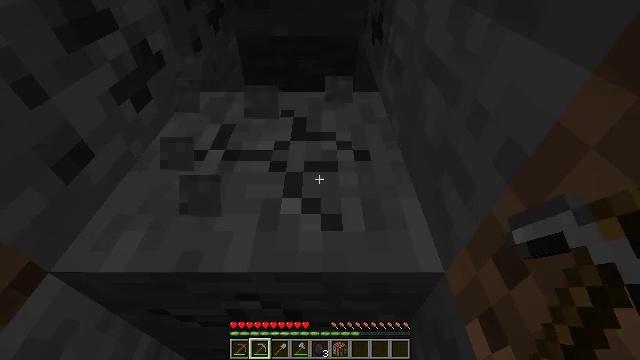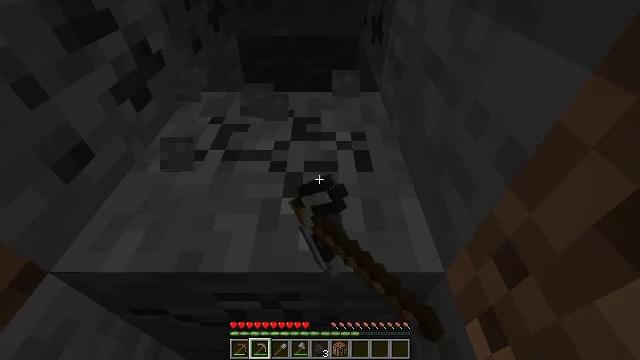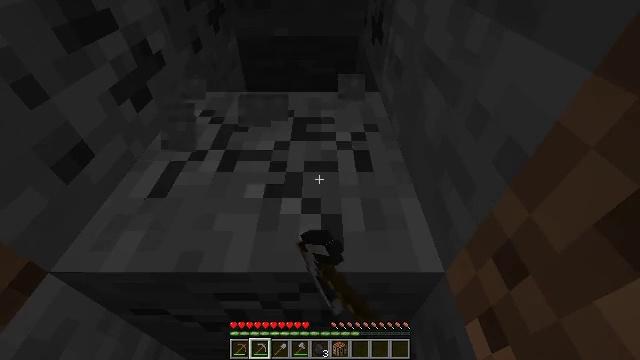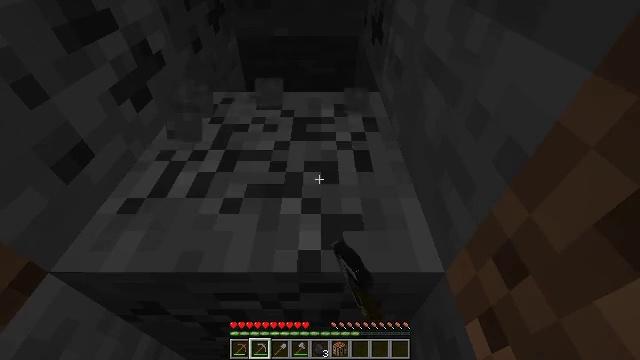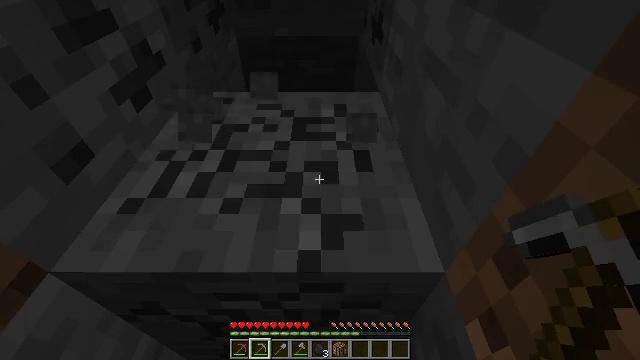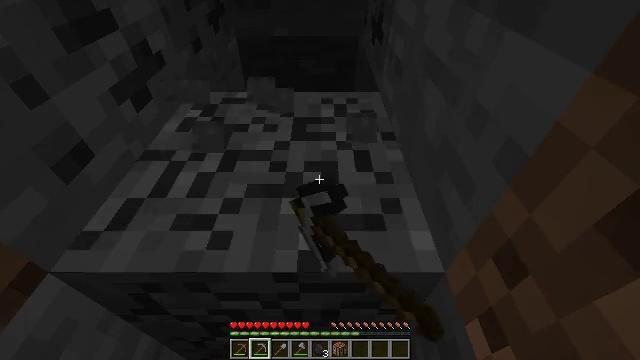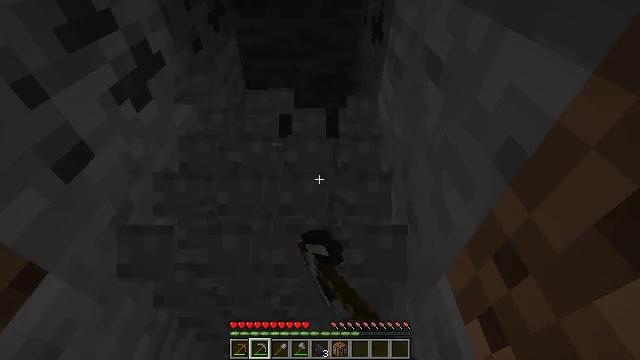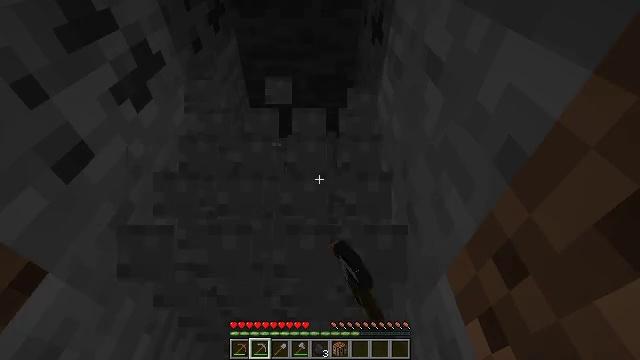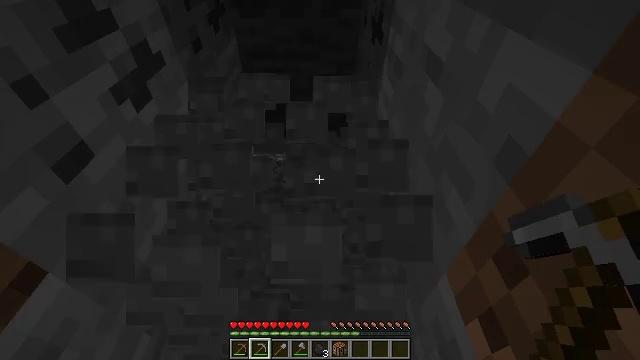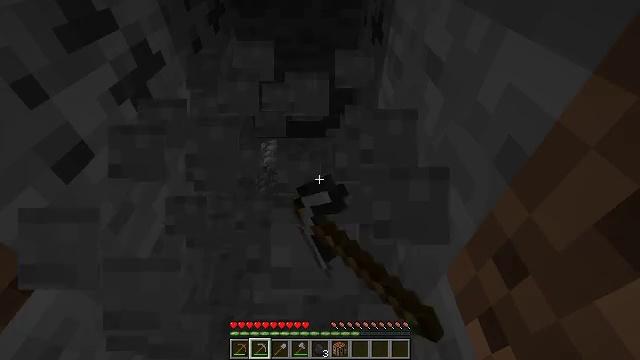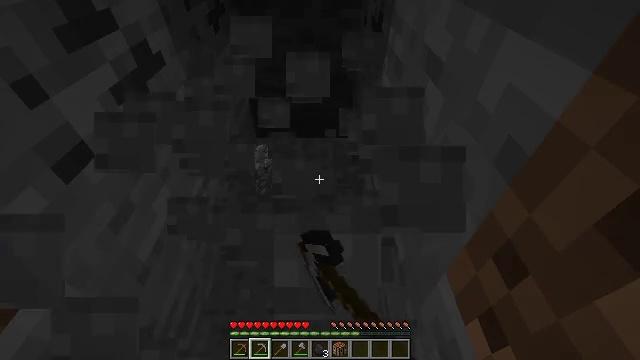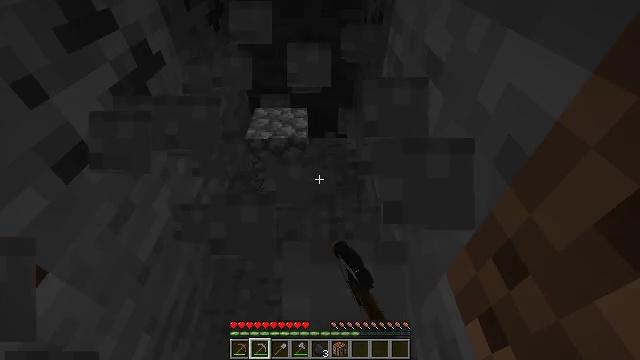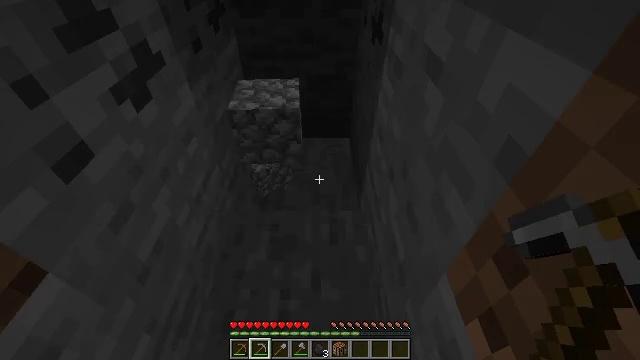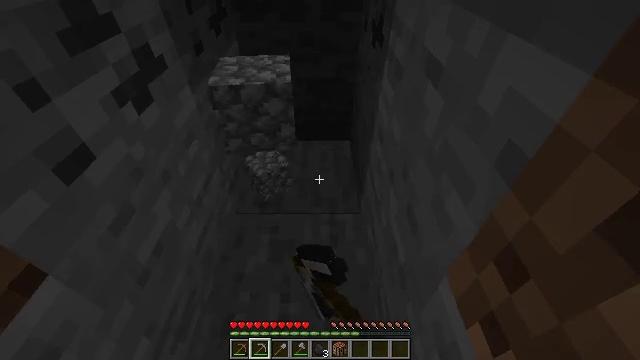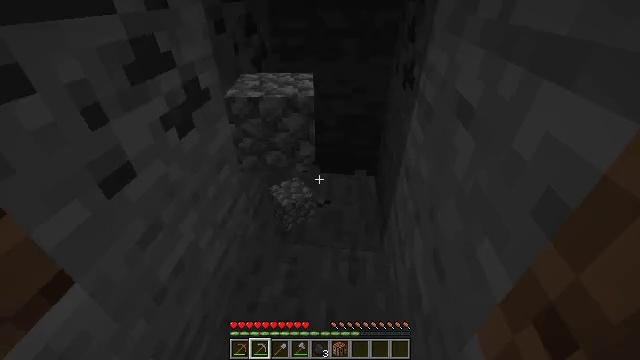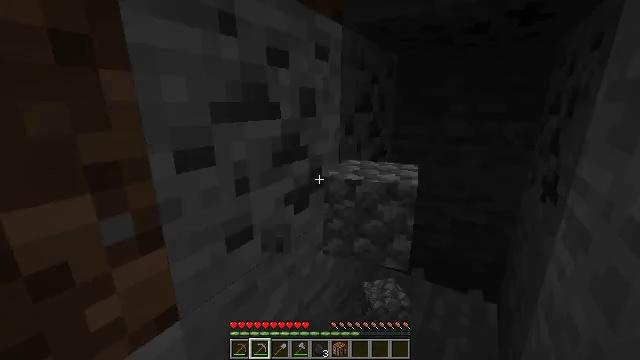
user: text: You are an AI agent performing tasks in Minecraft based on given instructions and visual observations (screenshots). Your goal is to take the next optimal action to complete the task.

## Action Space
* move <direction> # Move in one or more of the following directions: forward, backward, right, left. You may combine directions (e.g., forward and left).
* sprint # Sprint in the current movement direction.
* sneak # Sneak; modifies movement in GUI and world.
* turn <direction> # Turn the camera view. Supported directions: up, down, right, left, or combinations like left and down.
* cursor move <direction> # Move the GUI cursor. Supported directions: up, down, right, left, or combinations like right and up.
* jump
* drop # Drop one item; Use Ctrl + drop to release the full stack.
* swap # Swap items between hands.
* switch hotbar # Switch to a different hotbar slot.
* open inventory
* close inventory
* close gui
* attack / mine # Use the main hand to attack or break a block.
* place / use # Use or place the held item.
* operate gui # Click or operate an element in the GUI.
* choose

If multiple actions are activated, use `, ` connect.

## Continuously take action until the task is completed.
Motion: motion action
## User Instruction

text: Gather stone by using a pickaxe.
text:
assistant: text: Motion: attack / mine
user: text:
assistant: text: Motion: attack / mine
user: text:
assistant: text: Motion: attack / mine
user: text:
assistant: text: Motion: attack / mine
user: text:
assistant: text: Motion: attack / mine
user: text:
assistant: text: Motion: attack / mine
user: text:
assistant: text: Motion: attack / mine
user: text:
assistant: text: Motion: attack / mine
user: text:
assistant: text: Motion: attack / mine
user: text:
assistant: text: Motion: attack / mine
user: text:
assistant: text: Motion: attack / mine
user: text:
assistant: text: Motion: attack / mine
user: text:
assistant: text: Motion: attack / mine
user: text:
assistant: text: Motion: turn left and up, attack / mine
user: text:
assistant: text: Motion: move forward and move right, turn left and up, attack / mine
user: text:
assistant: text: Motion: move forward and move right, turn left and up, attack / mine
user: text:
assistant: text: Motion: move forward and move right, turn left and up, attack / mine
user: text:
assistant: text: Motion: move right, turn left, attack / mine
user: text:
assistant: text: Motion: attack / mine
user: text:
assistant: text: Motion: attack / mine
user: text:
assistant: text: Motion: attack / mine
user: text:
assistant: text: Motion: attack / mine
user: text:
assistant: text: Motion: attack / mine
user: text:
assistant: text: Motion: attack / mine
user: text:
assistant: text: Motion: attack / mine
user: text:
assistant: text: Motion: attack / mine
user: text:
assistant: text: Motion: attack / mine
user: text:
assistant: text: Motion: attack / mine
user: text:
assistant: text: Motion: attack / mine
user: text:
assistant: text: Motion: attack / mine